Question: i have a problem with text in android.
Let's say i make TextView with font size 100px, now I'm entering text: TOjy
Meassuring this text on screen of device, gives me around 115px height from highest point of font to lowest.
'''
<LinearLayout xmlns:android="http://schemas.android.com/apk/res/android"
android:layout_width="fill_parent"
android:layout_height="fill_parent"
android:orientation="vertical" >
<TextView
android:id="@+id/textView1"
android:layout_width="wrap_content"
android:layout_height="100px"
android:textSize="100px"
android:text="TYyOj" />
</LinearLayout>
'''
I want to be sure that if i set 100px font size, it will be 100px height, is there a way to achieve this?
First one is with 100px height, second is on wrap_content, on first one y is cut.

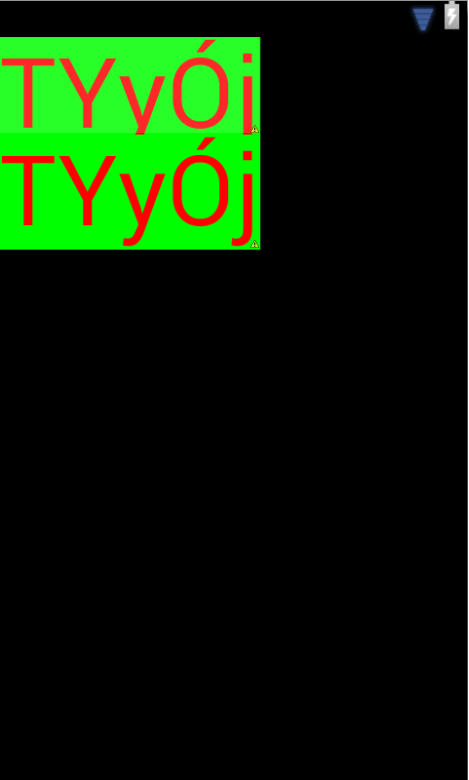
Answer: Try it with another 2 or 3 fonts: give them each an extra 15% vertical space and see if they all universally fit.
If they don't, then the answer to your question is no (as I suspect). A font has no contract that for a given point size it must actually fit in it; it's merely a suggestion that the font designer has the liberty to play with. Read the second paragraph here:
<URL>
I don't see why the same idea wouldn't apply to pixels in digital typography as well, especially since pixels have no standard use as measuring devices in digital typesetting.